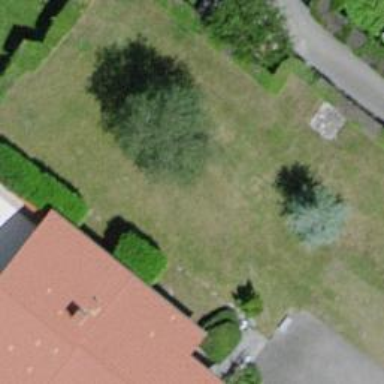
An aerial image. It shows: Broadleaved tree with lush foliage.